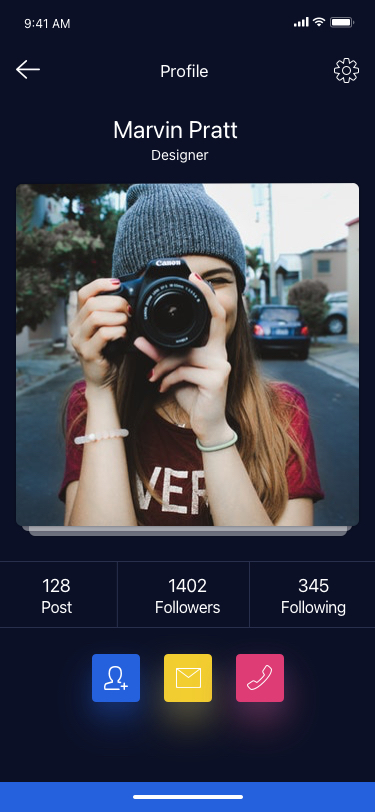
Text in this UI design:
Post
128
Followers
1402
Following
345
Designer
Marvin Pratt
Profile